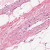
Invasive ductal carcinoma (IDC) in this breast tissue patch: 0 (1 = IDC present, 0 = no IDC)